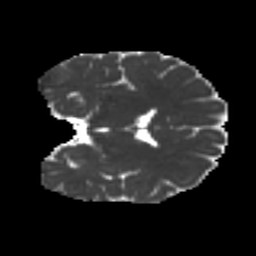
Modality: MD
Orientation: coronal
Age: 23
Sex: female
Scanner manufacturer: ge
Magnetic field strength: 3 T
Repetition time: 7.8 s
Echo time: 0.0606 s